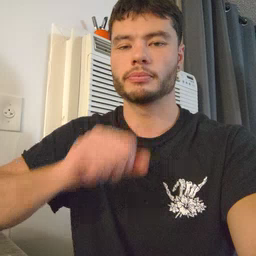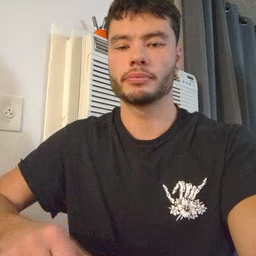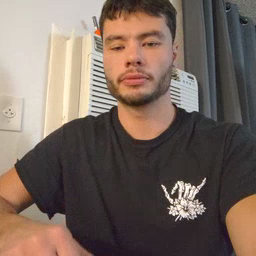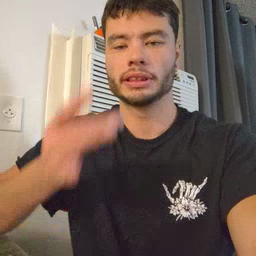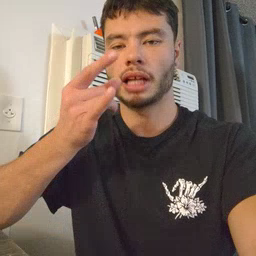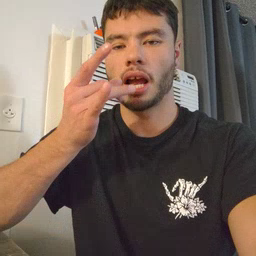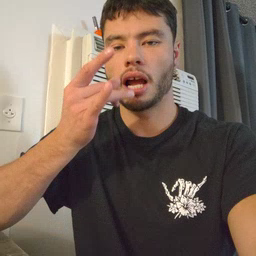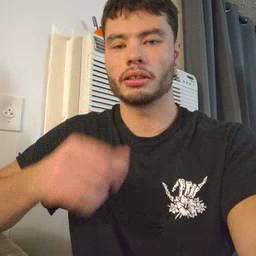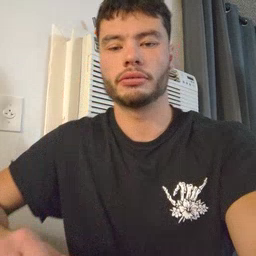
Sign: snack